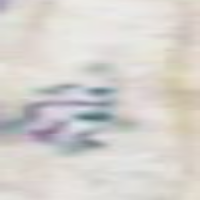
Label: metaphase